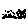
Label: moon